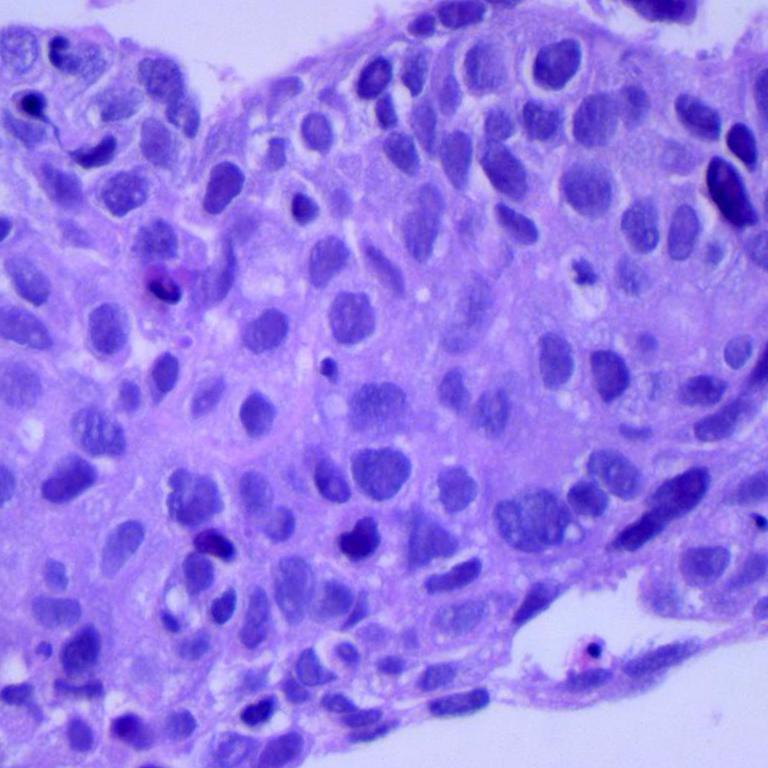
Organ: lung
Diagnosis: squamous carcinomas